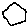
Label: hexagon